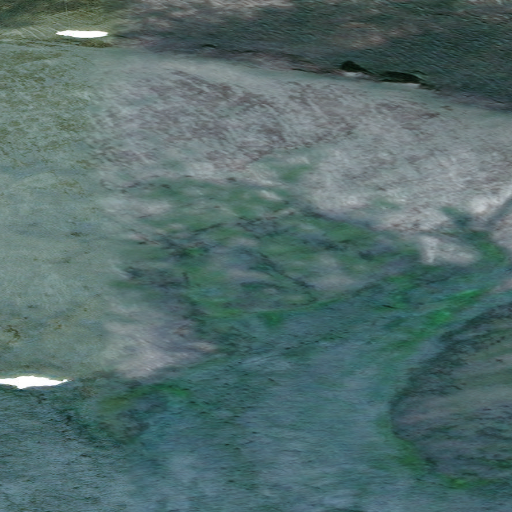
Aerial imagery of mountains in Alaska named Ivotuk Hills containing only unknown